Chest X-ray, PA view. Patient: 53 years old, sex M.
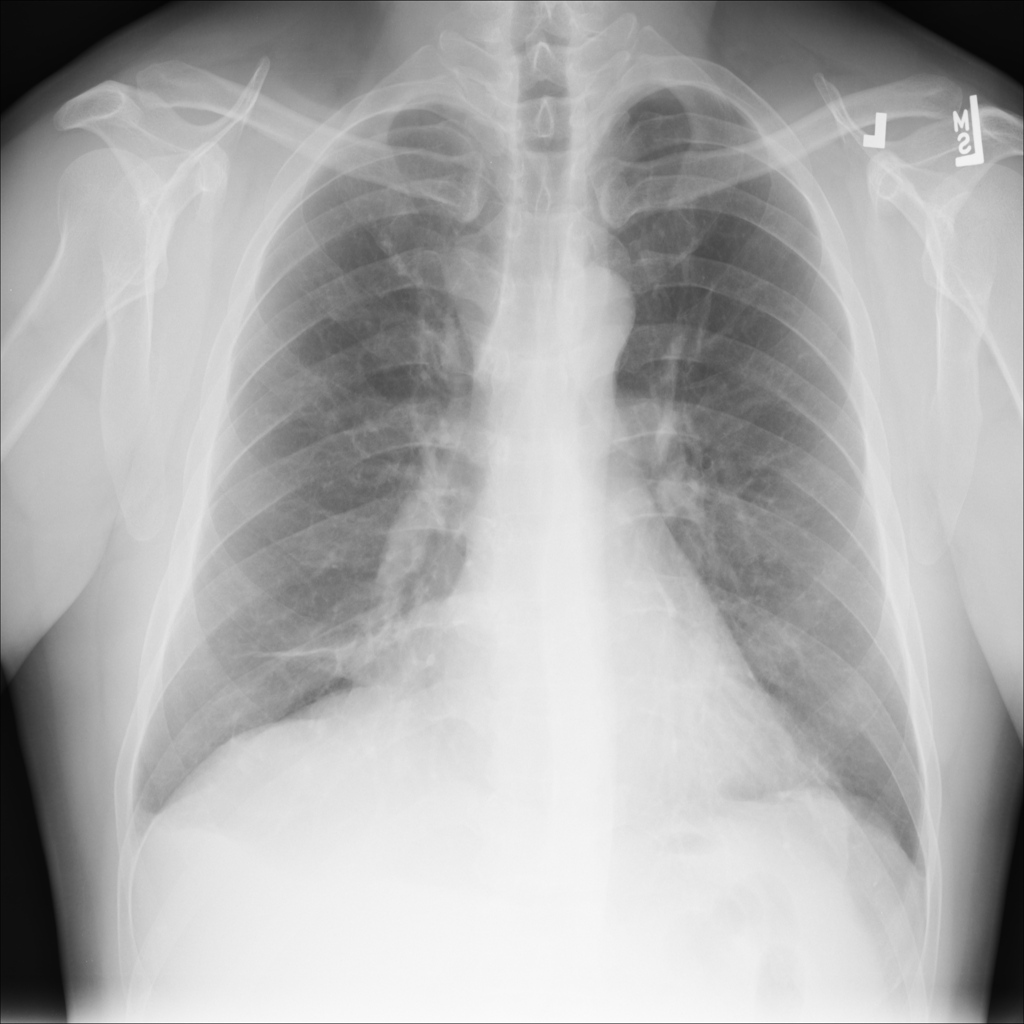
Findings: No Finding